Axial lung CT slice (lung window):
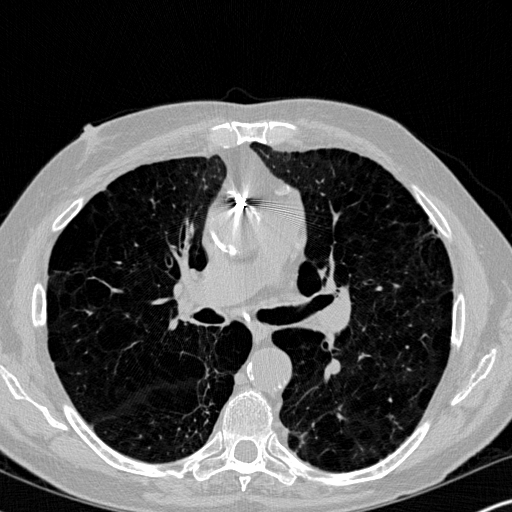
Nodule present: no